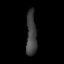
Tissue: lung
Cell type: Epithelial cells
Senescence score: 0.1382
Nuclear area (px): 450
Mean DAPI intensity: 63.253